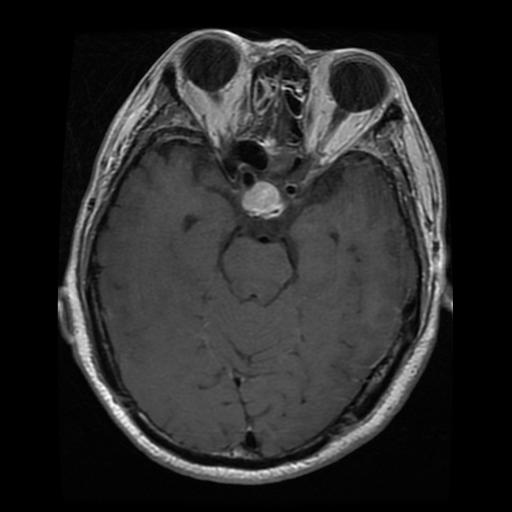
Label: pituitary